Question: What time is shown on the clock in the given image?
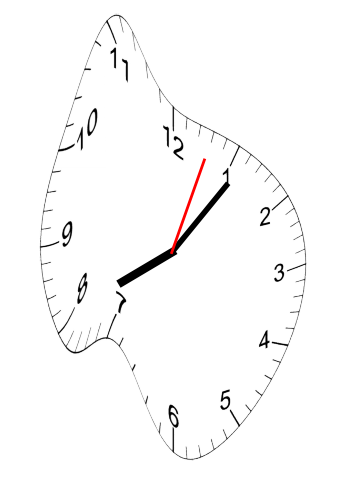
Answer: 08:06:03